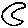
Label: moon